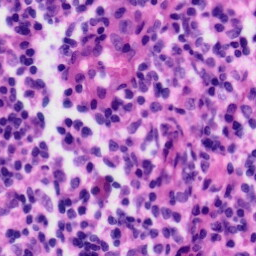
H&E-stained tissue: Tonsil